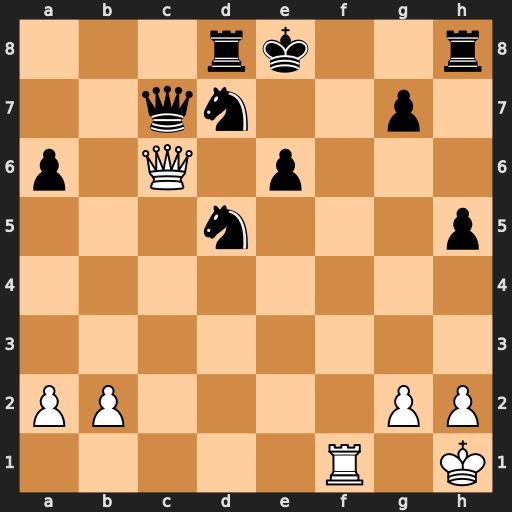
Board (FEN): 3rk2r/2qn2p1/p1Q1p3/3n3p/8/8/PP4PP/5R1K
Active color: w
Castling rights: k
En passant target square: -
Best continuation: Qxe6+ Ne7 Qf7#